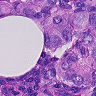
Metastatic tissue present: yes